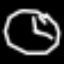
Label: clock